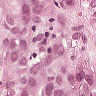
Metastatic tissue present: yes